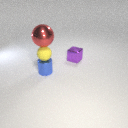
large red metal sphere above small blue metal cylinder